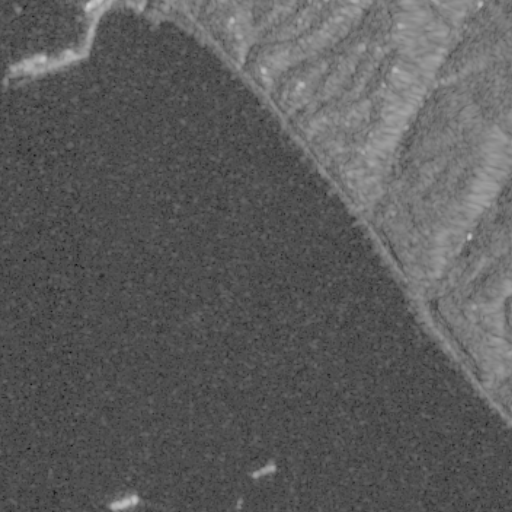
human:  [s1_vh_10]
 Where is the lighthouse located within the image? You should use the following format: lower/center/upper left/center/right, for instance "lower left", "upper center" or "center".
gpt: The lighthouse is located in the upper left of the image.
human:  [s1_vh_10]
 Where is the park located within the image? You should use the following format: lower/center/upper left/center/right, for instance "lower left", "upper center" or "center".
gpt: The park is located in the lower right of the image.
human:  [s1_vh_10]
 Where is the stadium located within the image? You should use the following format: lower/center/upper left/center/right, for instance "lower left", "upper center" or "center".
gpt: The stadium is located in the upper center of the image.
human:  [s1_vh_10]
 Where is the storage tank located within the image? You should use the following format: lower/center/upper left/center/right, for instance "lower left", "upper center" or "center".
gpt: The storage tank is located in the upper left of the image.
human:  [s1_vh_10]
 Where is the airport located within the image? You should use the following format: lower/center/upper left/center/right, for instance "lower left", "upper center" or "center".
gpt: There is no airport in the image.

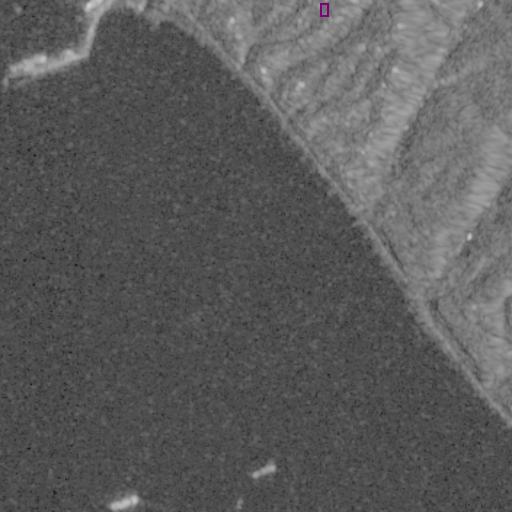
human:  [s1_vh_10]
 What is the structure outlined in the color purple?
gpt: The structure outlined in purple is a stadium.
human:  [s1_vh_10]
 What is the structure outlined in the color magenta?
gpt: There is no magenta outline.